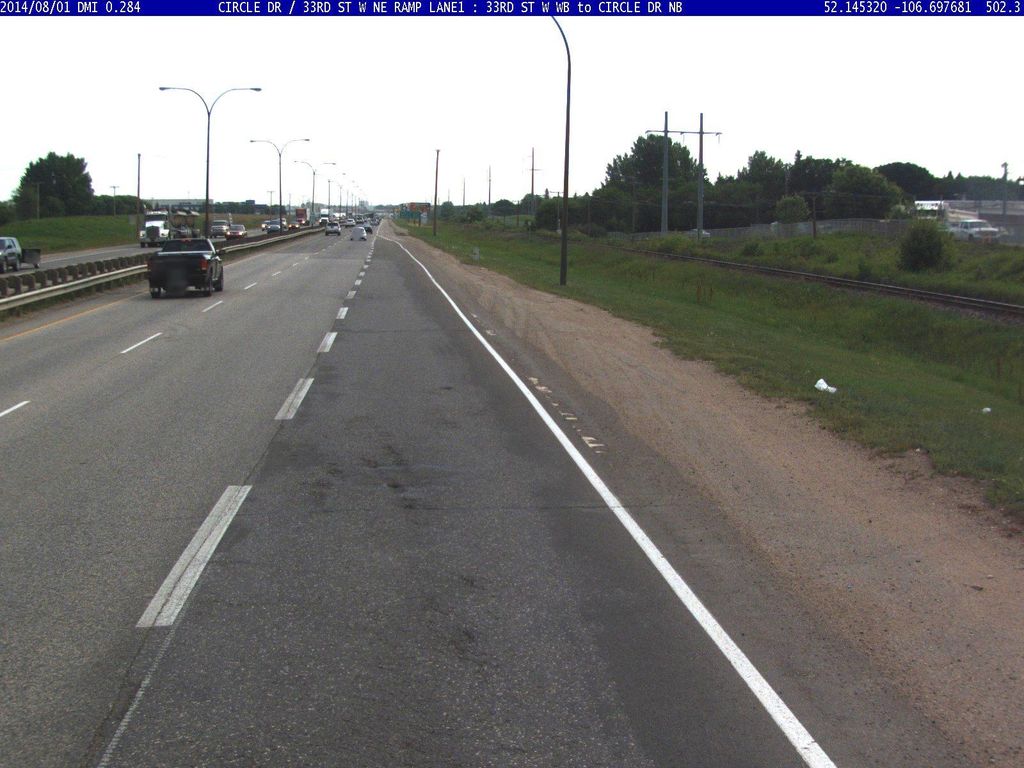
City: saskatoon